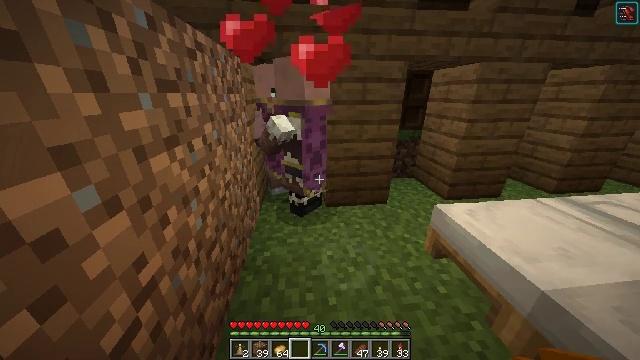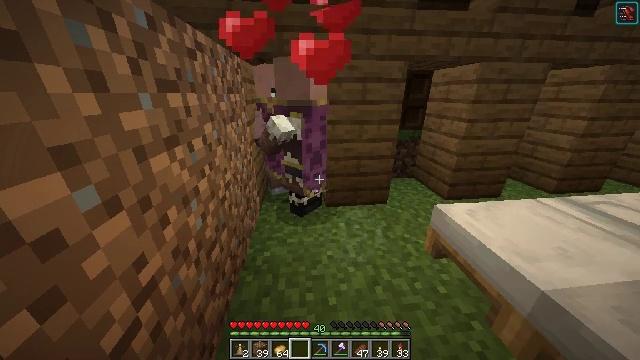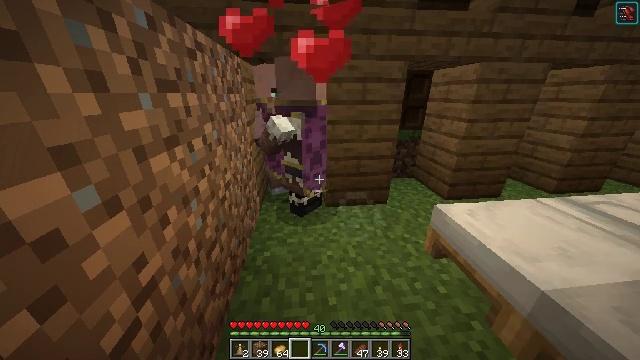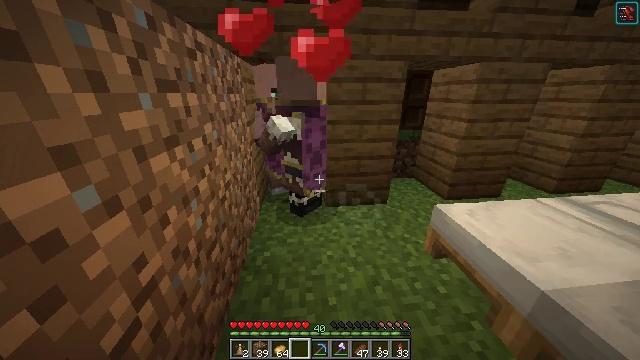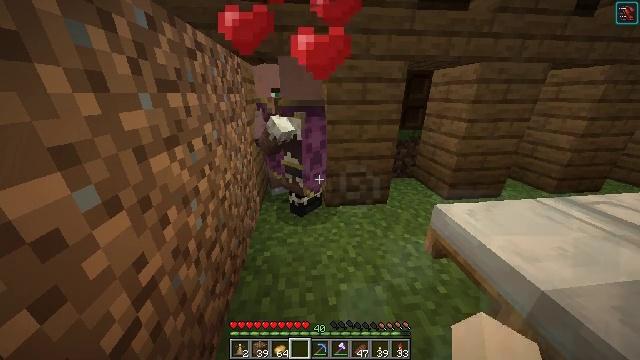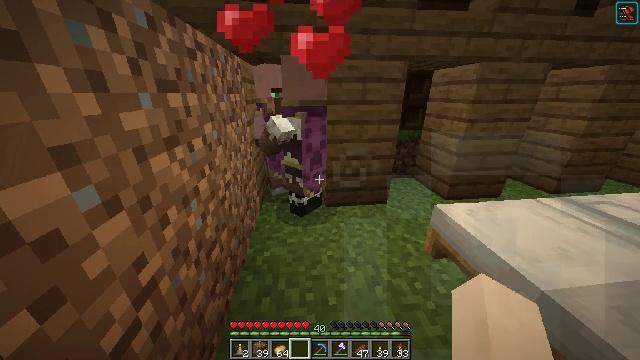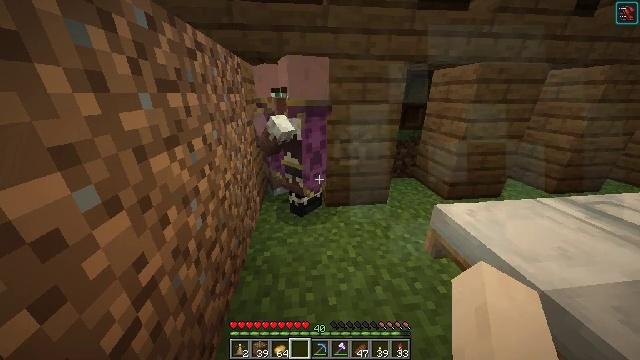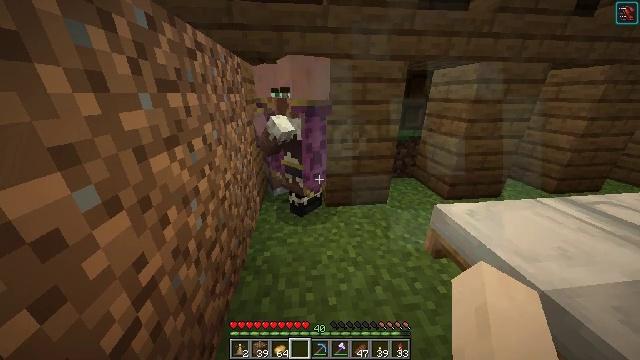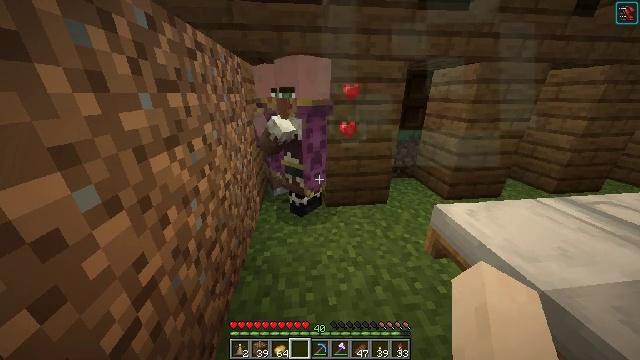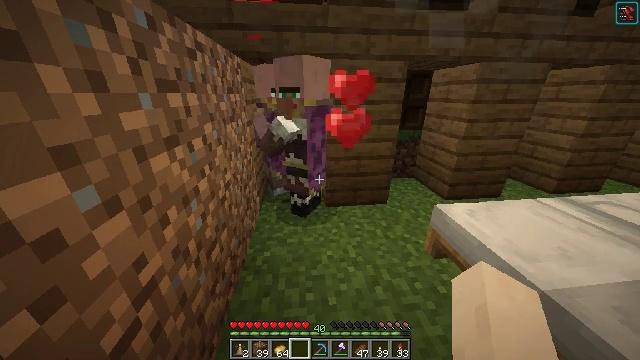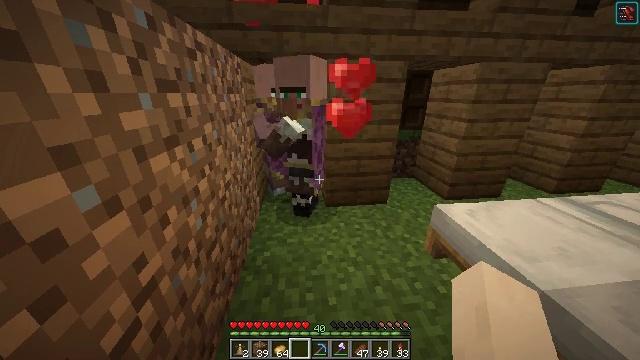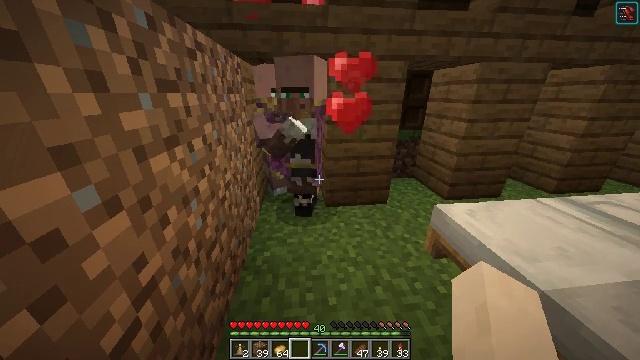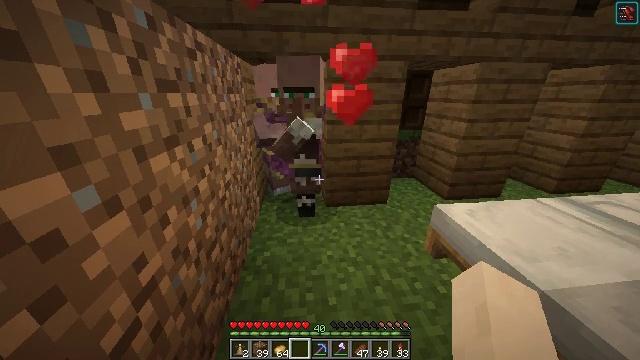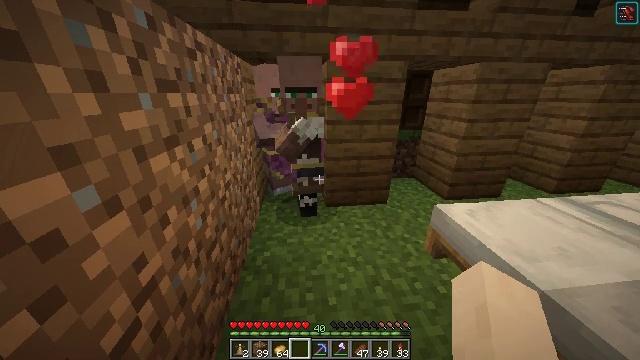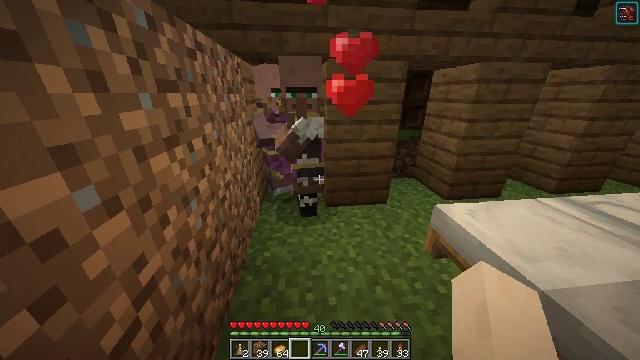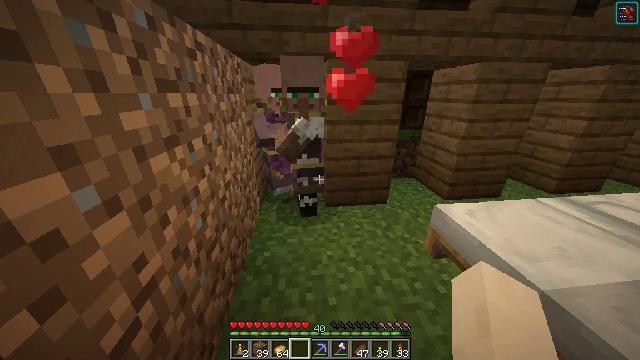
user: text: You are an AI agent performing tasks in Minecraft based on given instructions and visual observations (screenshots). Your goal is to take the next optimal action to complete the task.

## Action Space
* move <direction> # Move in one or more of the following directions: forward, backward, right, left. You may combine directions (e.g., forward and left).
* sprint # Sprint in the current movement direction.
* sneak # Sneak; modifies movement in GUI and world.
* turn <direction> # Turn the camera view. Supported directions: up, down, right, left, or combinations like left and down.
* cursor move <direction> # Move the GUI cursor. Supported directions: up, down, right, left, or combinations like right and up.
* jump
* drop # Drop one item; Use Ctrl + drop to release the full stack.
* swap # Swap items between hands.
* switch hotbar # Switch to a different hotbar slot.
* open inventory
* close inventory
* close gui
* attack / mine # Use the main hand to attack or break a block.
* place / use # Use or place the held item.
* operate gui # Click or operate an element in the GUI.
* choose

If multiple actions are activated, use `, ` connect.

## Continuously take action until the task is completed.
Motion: motion action
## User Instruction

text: Collect the brewing stand for reuse.
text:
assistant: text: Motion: no_op
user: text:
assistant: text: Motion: no_op
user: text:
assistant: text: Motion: no_op
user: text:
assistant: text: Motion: no_op
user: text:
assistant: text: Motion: no_op
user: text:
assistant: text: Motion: no_op
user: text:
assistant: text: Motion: no_op
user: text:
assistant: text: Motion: no_op
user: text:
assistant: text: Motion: no_op
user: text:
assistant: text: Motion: no_op
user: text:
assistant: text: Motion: no_op
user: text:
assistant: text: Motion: no_op
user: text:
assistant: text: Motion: no_op
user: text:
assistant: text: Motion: no_op
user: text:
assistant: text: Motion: no_op
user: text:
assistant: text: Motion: no_op
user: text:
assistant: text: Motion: no_op
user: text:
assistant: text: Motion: no_op
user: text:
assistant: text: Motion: no_op
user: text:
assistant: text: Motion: no_op
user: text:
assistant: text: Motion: no_op
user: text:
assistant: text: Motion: no_op
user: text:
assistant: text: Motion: no_op
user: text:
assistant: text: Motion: no_op
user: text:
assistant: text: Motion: no_op
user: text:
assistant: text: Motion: no_op
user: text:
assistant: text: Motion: no_op
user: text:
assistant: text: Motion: no_op
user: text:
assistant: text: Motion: no_op
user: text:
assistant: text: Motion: no_op